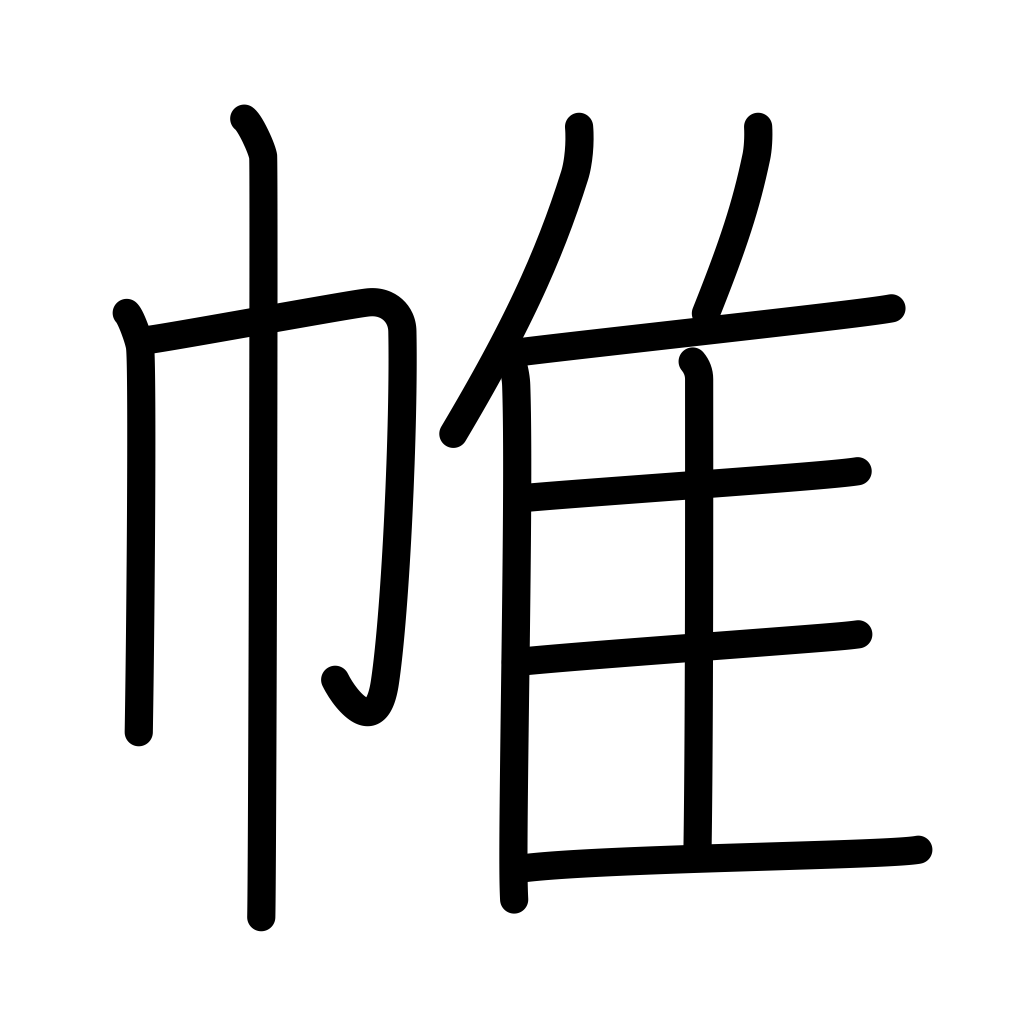
Meaning: curtain, screen